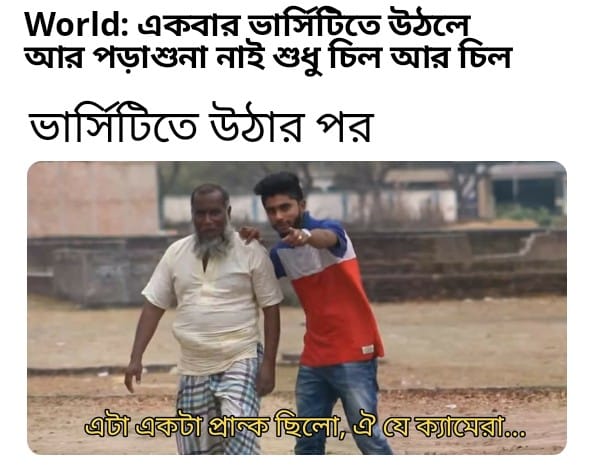
Caption: World:  একবার ভার্সিটিতে উঠলে আর পড়াশুনা নাই শুধু চিল আর চিল     ভার্সিটিতে উঠার পর    এটা একটা প্রাঙ্ক ছিলো , ঐ যে ক্যামেরা ...
Label: non-hate